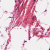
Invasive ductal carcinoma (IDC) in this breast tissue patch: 0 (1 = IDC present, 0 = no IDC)